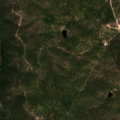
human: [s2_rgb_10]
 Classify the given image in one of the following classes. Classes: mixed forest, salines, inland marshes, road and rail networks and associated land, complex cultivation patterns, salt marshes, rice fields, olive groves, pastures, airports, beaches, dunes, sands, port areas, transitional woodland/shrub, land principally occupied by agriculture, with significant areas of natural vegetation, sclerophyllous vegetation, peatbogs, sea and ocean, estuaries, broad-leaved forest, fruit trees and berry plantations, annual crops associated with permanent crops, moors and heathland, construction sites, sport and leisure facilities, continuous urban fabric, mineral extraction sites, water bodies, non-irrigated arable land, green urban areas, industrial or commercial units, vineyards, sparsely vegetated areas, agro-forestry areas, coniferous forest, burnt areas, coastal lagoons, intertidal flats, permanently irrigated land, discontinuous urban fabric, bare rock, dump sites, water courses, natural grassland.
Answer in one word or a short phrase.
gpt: agro-forestry areas, broad-leaved forest